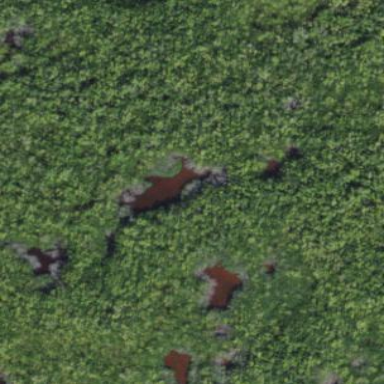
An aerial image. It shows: Peaceful pond surrounded by nature.